Question: Is it possible to add a custom button ontop of a tabbar which can be used to hide and show the tabbar?
I can hide the tabbar but i want to be able to do it from the tabbar itself (button on it)

Any ideas?
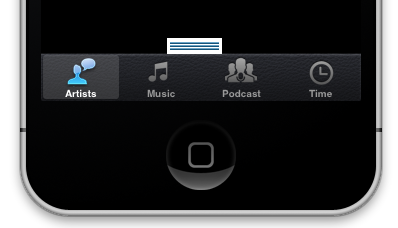
Answer: Just for completeness (I know you have found this elsewhere), but you can use my "PeekabooTabBarController" for this:
<URL>
It allows you to show and hide a UITabBarController, and even allows more buttons which scroll horizontally.